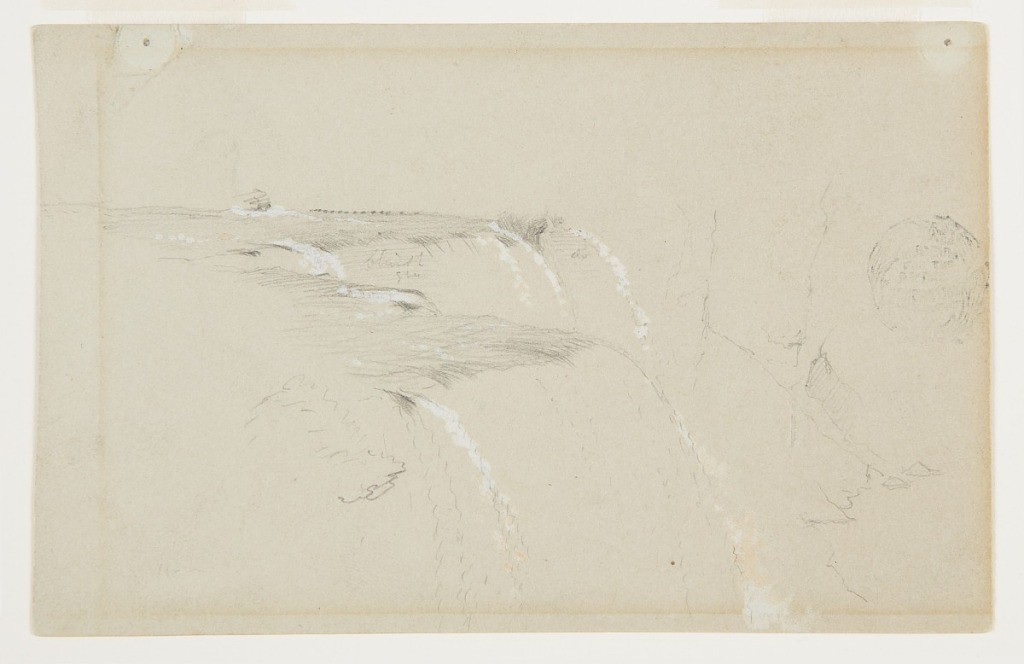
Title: Rim of the American Falls, Niagara River
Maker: Frederic Edwin Church, American, 1826–1900
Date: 1856
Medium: Graphite, brush and white gouache on gray-green wove paper
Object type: Drawing
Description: Landscape sketch showing a view of the American Falls of the Niagara River from the American side. The falls' curving edge zigzags from the foreground at lower center to the middle distance at center, as ribbons of water cascade into the basin below. Cliffs and rocks at the base of the falls are outlined at right.

Verso: Landscape sketch showing slight, unfinished view of Niagara Falls from below. Only its edge and some falling water are rendered.